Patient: sex M, age 65
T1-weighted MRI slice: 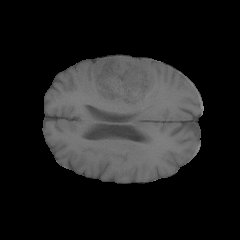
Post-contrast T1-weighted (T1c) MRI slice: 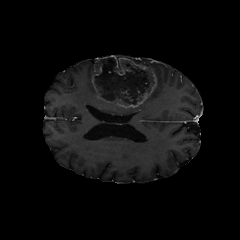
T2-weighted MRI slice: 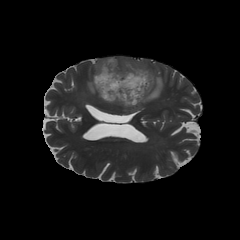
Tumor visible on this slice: yes
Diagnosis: Glioblastoma, IDH-wildtype
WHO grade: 4